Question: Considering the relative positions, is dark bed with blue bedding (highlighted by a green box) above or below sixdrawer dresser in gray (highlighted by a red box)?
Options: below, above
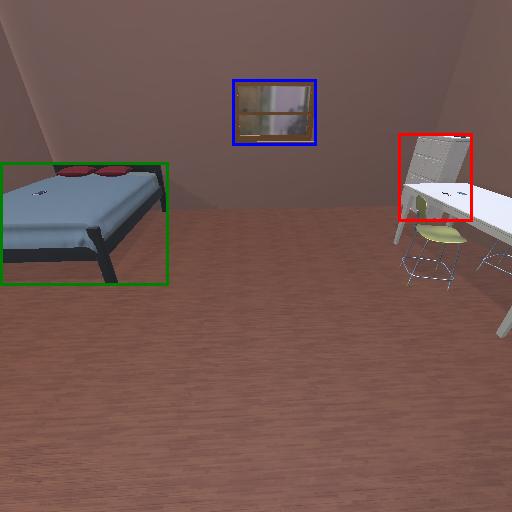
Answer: below